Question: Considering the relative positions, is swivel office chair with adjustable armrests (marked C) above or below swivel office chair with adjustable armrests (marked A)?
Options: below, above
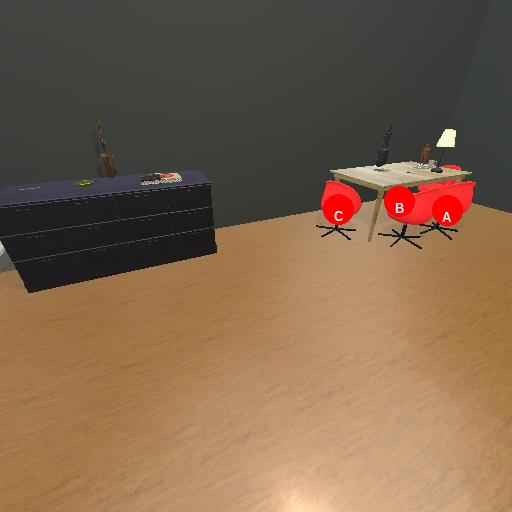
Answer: below